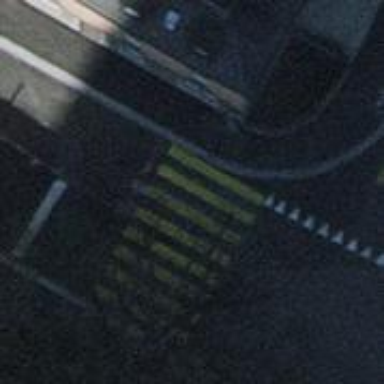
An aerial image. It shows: Road with traffic signals and zebra crossing with traffic signals.